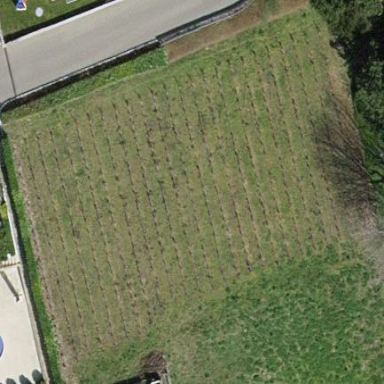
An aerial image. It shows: Vineyard.